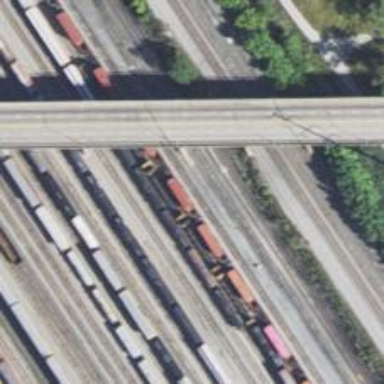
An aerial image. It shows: Railway yard in service.